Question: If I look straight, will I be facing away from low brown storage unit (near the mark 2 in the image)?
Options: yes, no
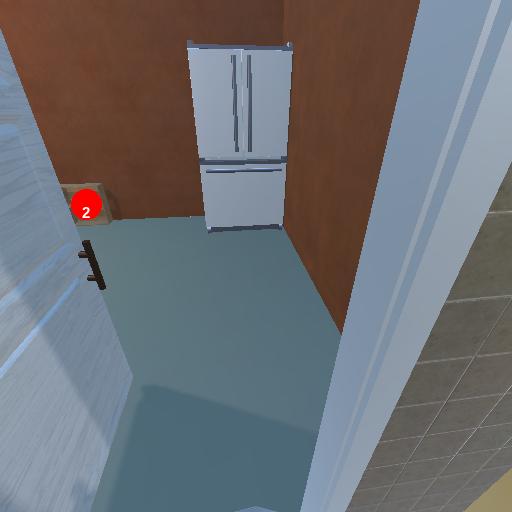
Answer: yes